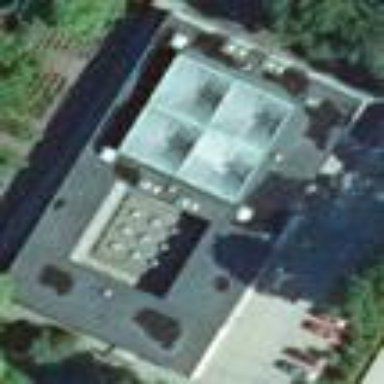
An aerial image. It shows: Flat-roofed university building that also serves as museum.